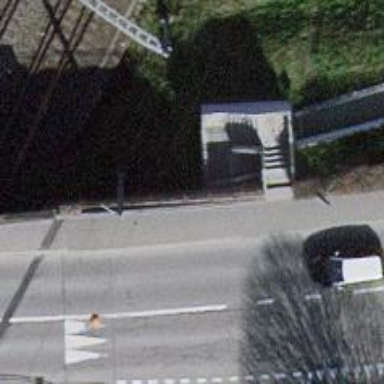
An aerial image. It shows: Road with steps.